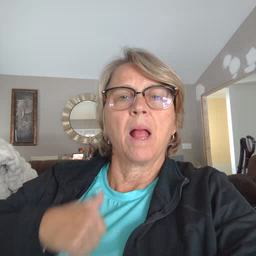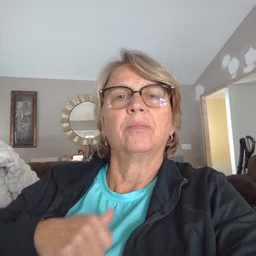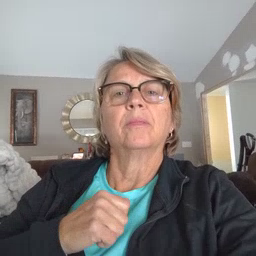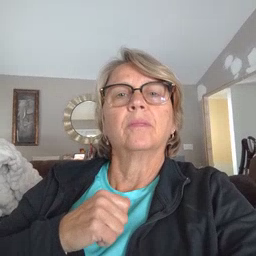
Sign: bath